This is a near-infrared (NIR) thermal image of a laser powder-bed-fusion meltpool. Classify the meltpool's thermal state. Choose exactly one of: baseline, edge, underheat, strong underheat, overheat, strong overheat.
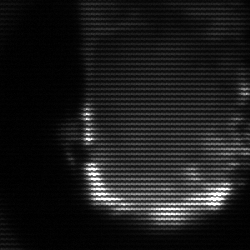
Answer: baseline